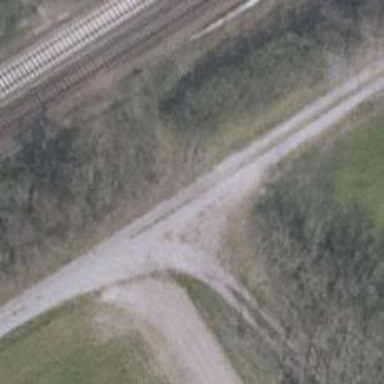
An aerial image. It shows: Track with grade2 tracktype.